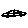
Label: car